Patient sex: M
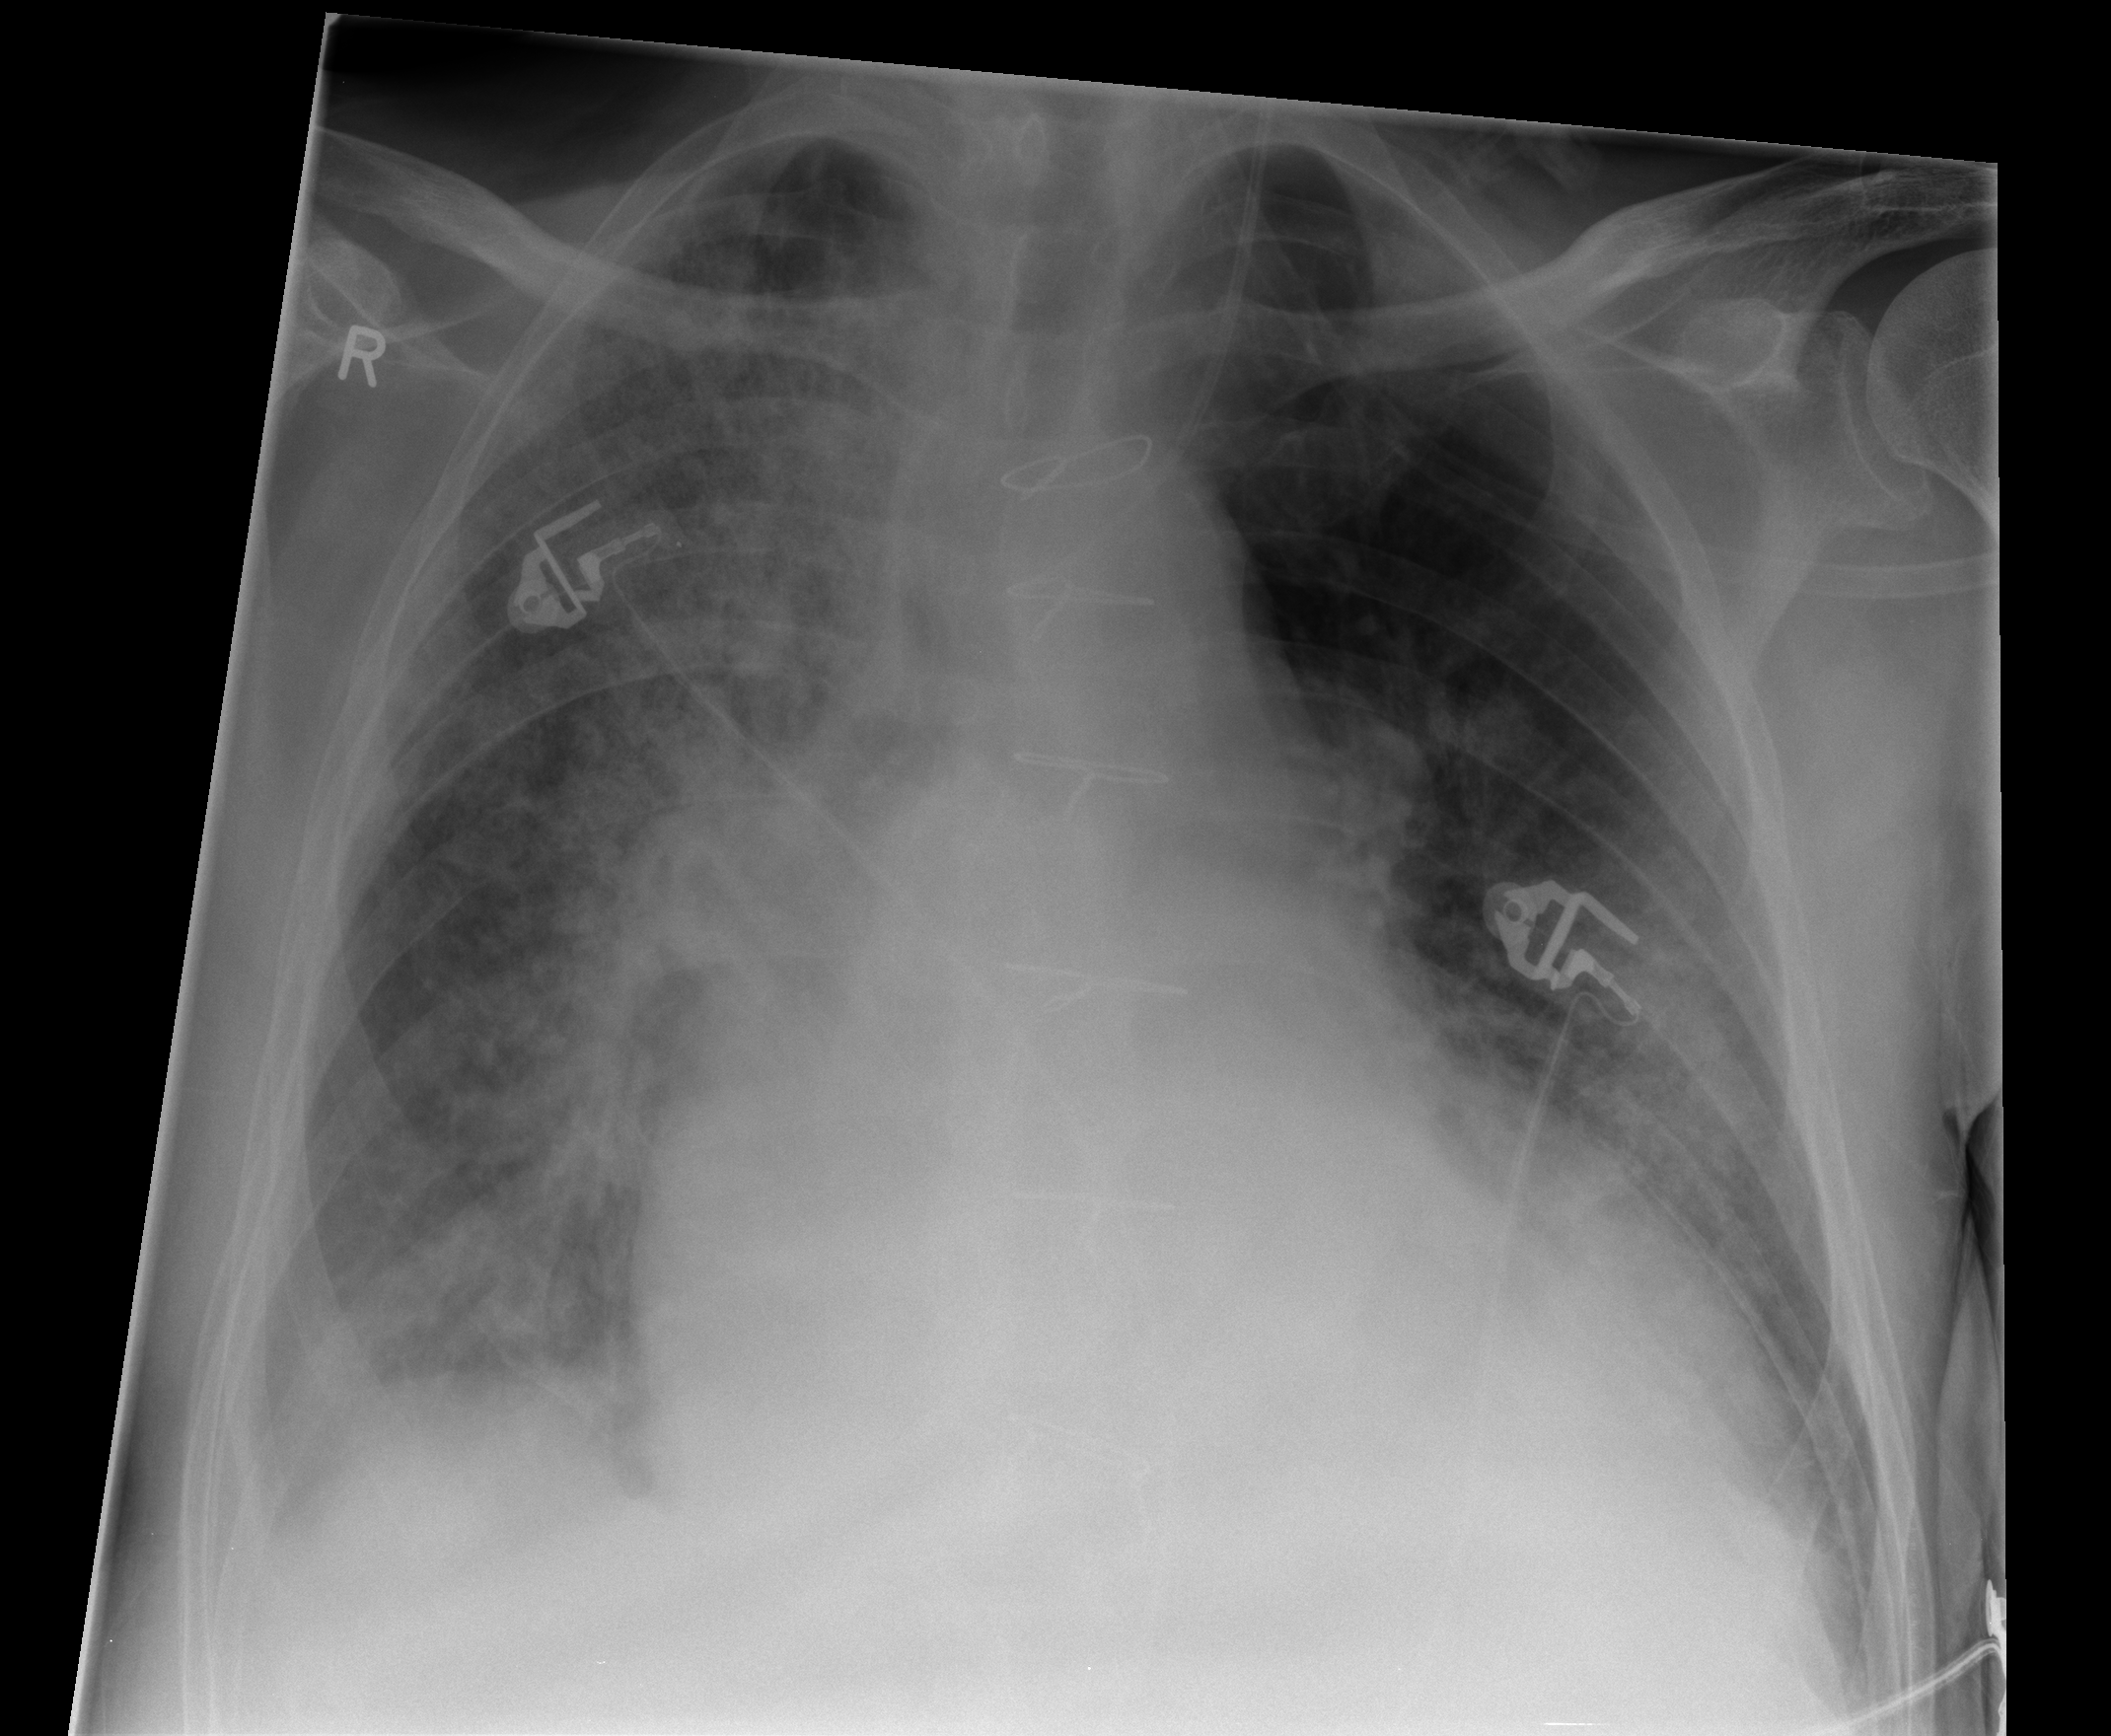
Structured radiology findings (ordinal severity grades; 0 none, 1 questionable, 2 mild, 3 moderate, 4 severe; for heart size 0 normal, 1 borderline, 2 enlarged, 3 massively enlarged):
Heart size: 3
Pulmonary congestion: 2
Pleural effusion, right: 2
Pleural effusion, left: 1
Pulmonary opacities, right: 3
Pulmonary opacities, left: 2
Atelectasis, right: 2
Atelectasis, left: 2